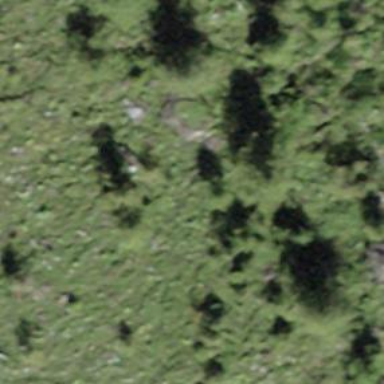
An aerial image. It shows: Forest area.